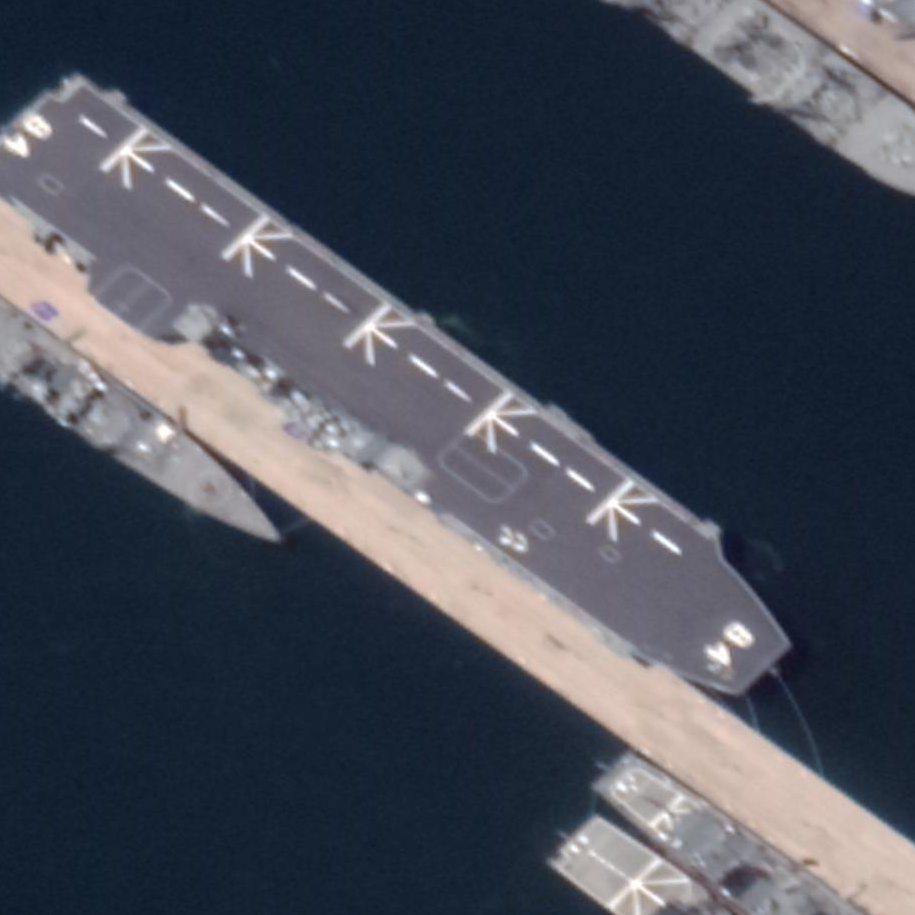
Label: assault